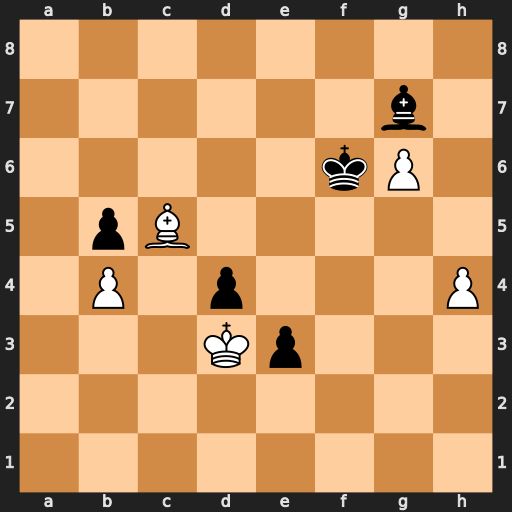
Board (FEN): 8/6b1/5kP1/1pB5/1P1p3P/3Kp3/8/8
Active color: w
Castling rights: -
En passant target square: -
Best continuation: Bxd4+ Kf5 Bxg7